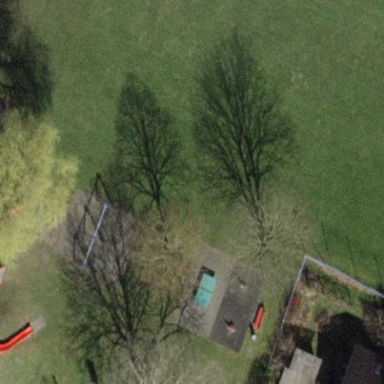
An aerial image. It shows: Playground area for leisure land.